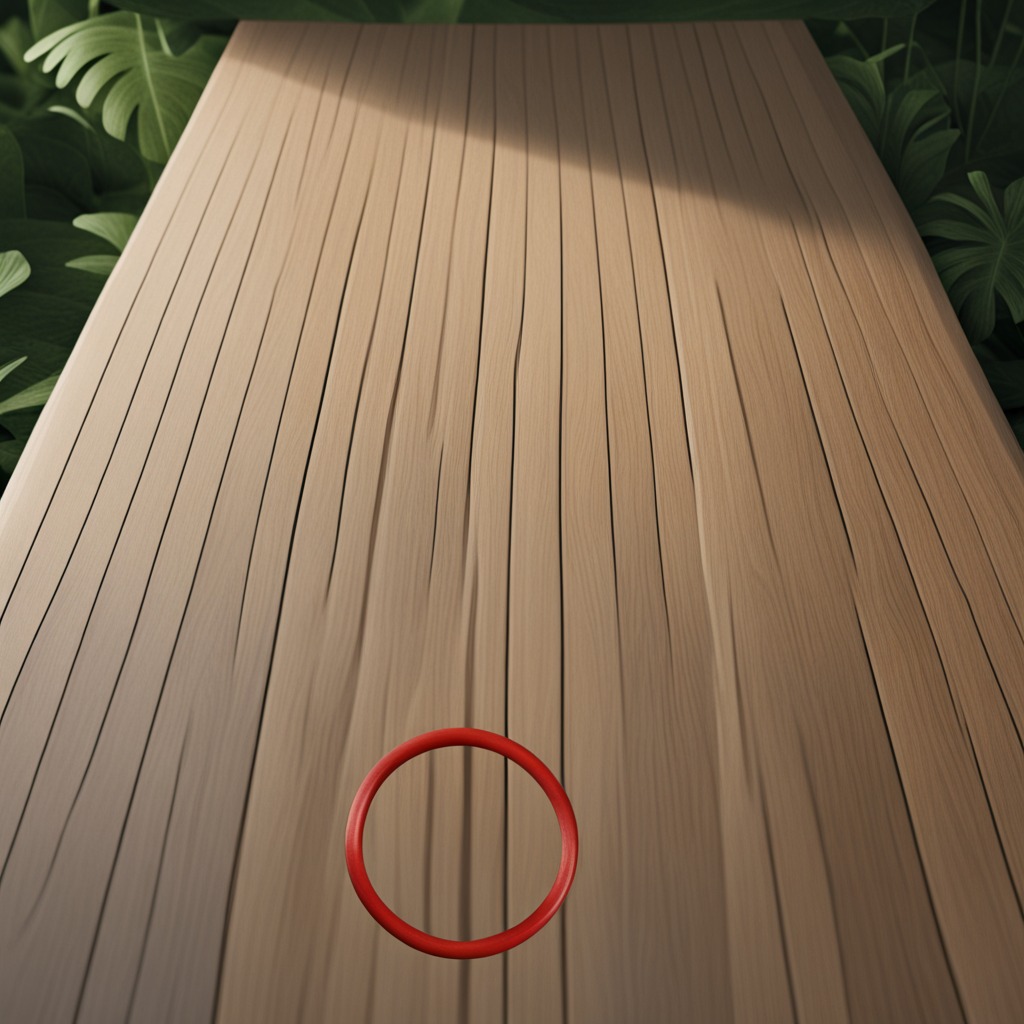
A rubber O-ring is lying on the wooden table inside a jungle field workshop tent.